Question: I am using google play game services in my game to get data and leaderboard scores from google leaderboard.
I noticed this screen in the leaderboard profile.

As you can see the name , and level and XP points.
I was wondering is there a way to get these data so that I can show it in my custom leaderboard.
I already got data like name and profile image.
but I couldnt find a way to get this game data.
Suggest me some ideas.
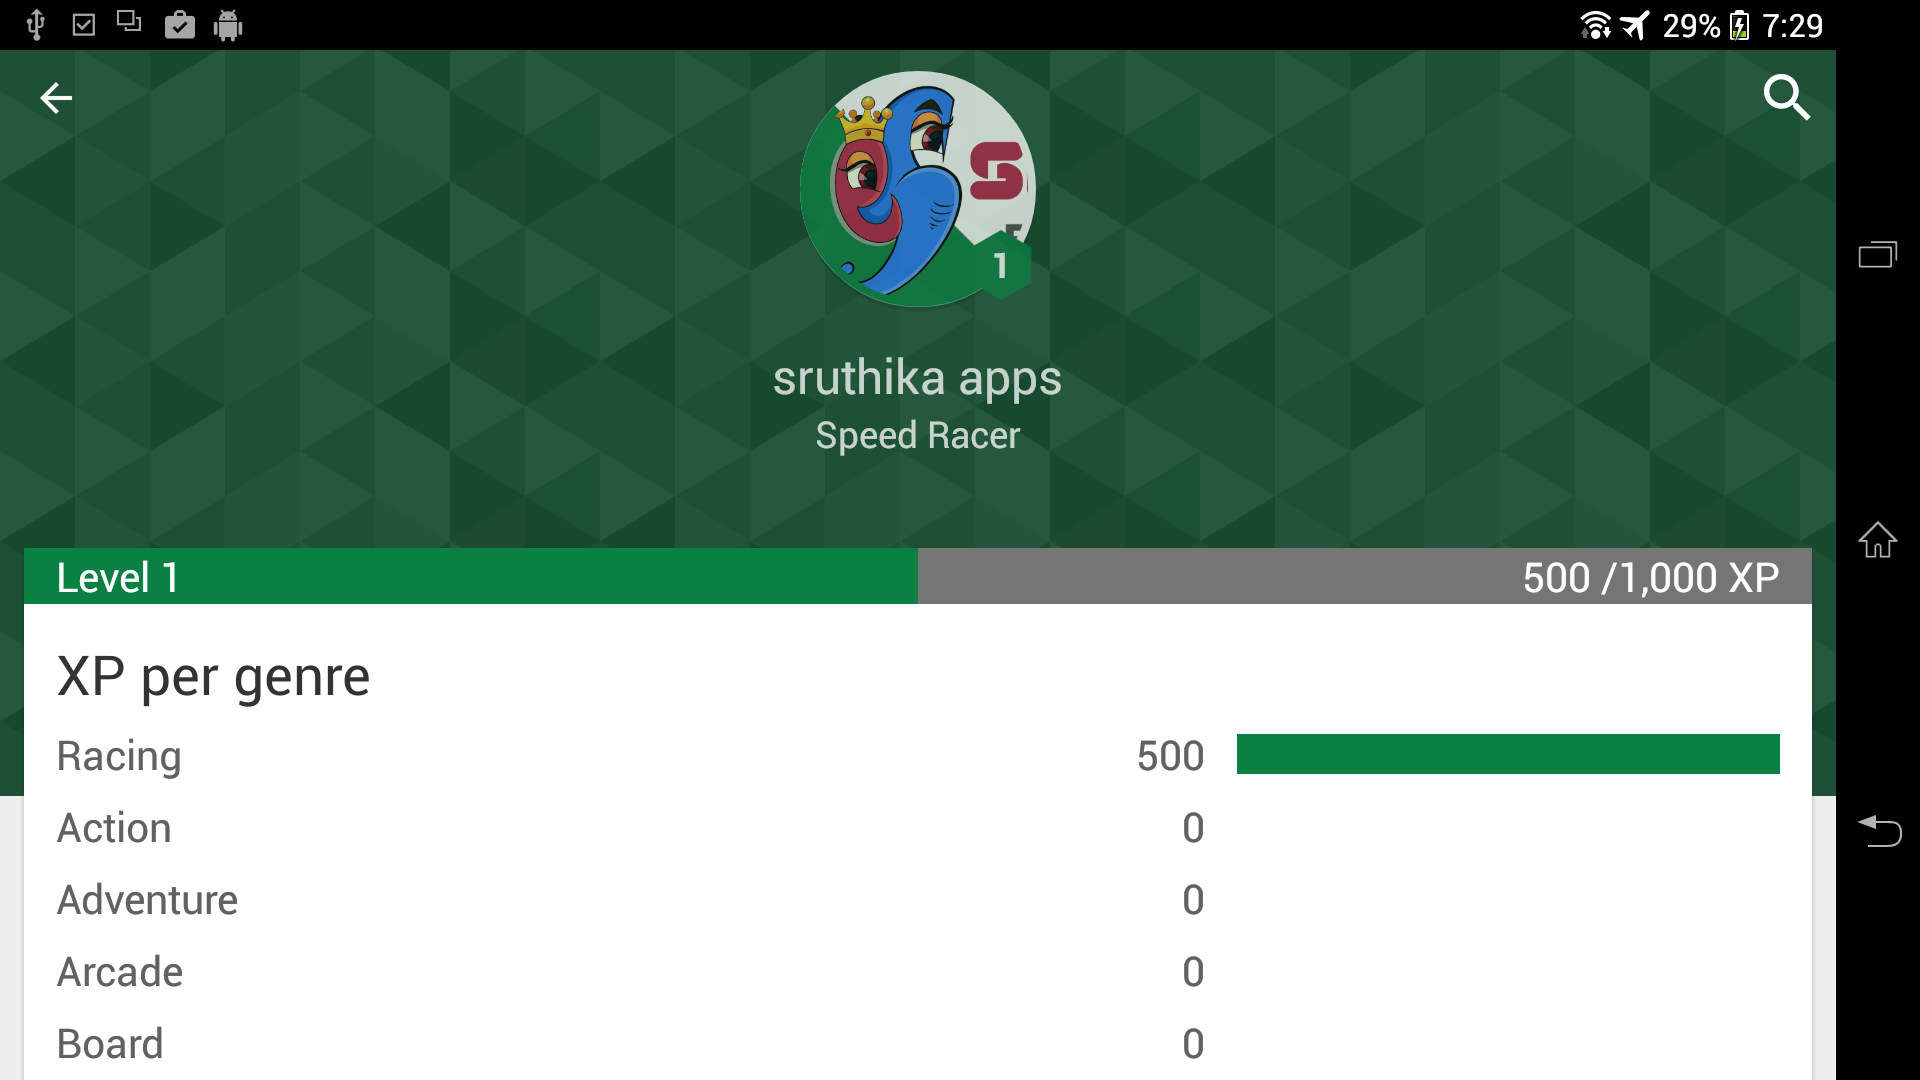
Answer: For getting player's experience points and level ,first you have to fetch a local player that is currently signed in with your game.For this you should use Player Manager of the GPGS sdk to get a Player object that contains your required information.
Please check this link:
<URL>